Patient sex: F
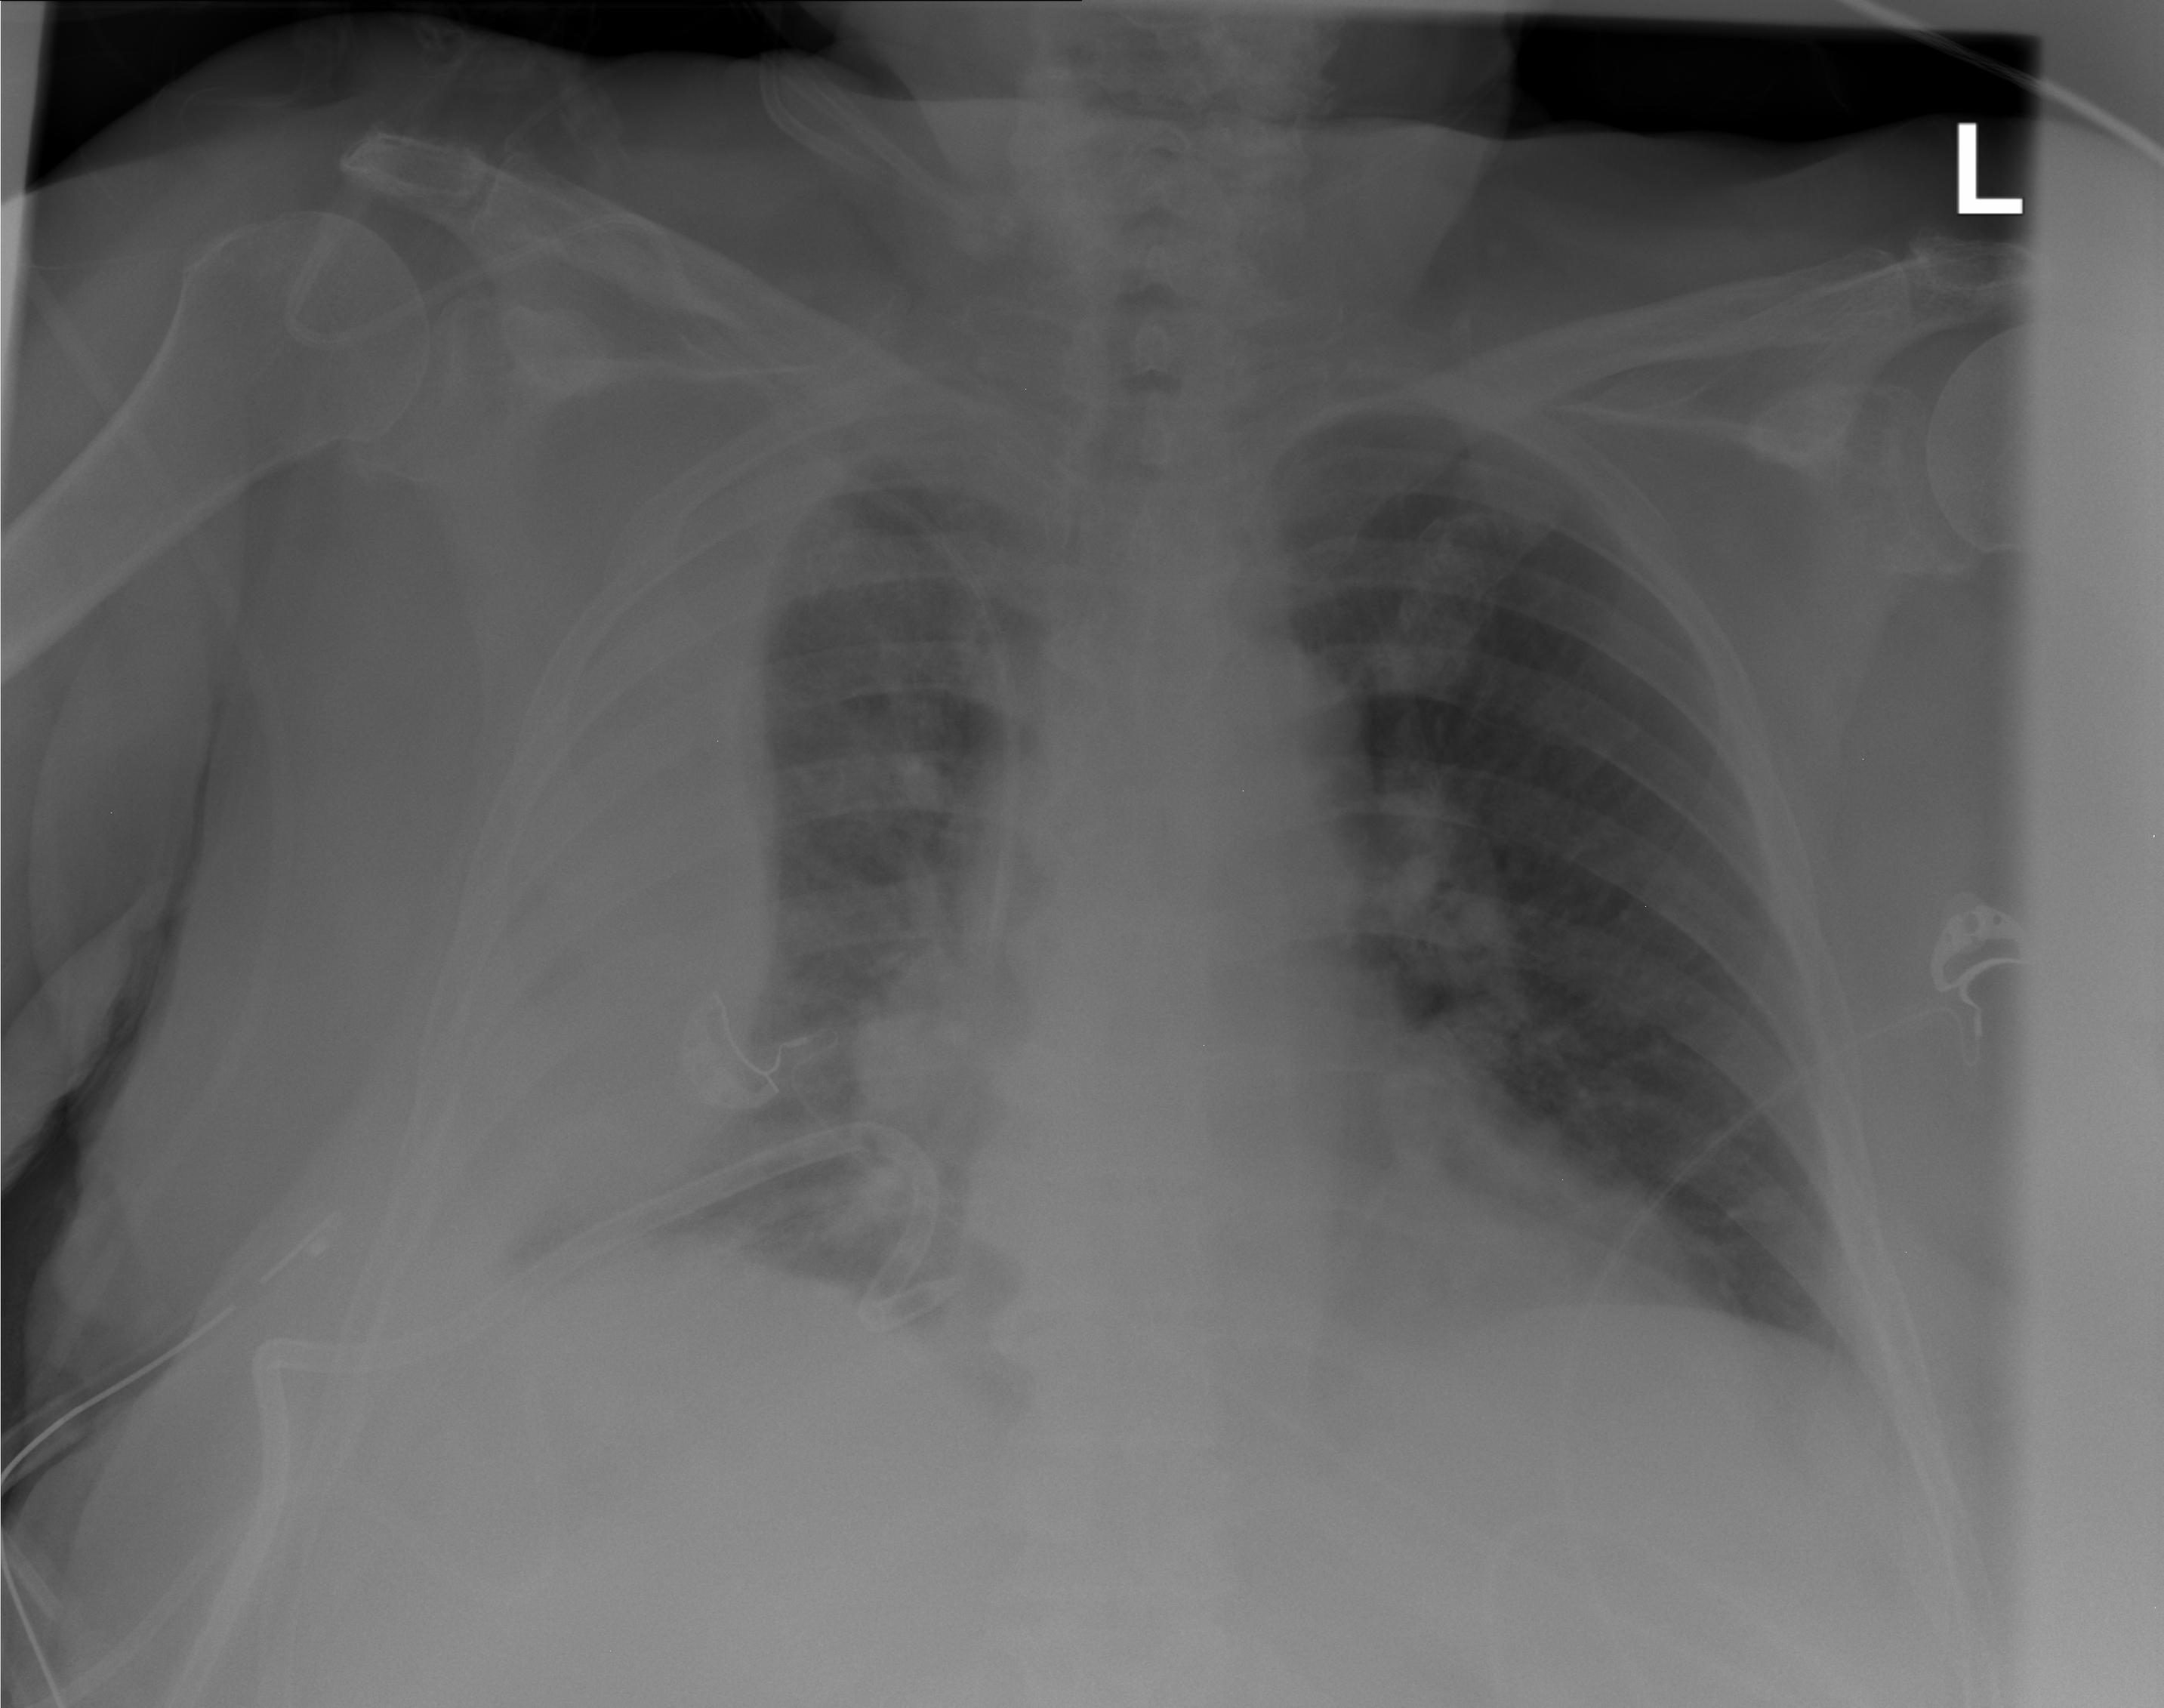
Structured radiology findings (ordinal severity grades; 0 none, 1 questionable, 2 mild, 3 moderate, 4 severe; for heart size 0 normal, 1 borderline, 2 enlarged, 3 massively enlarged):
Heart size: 0
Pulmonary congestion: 0
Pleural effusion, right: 3
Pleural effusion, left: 0
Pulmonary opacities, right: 0
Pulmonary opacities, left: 0
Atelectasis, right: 3
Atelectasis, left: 0